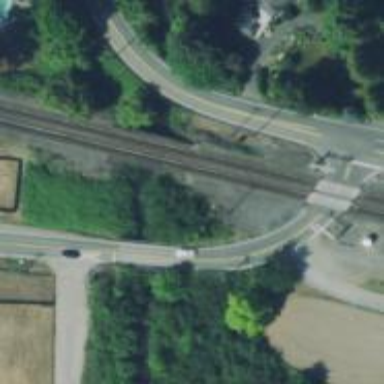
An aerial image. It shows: Railway bridge.